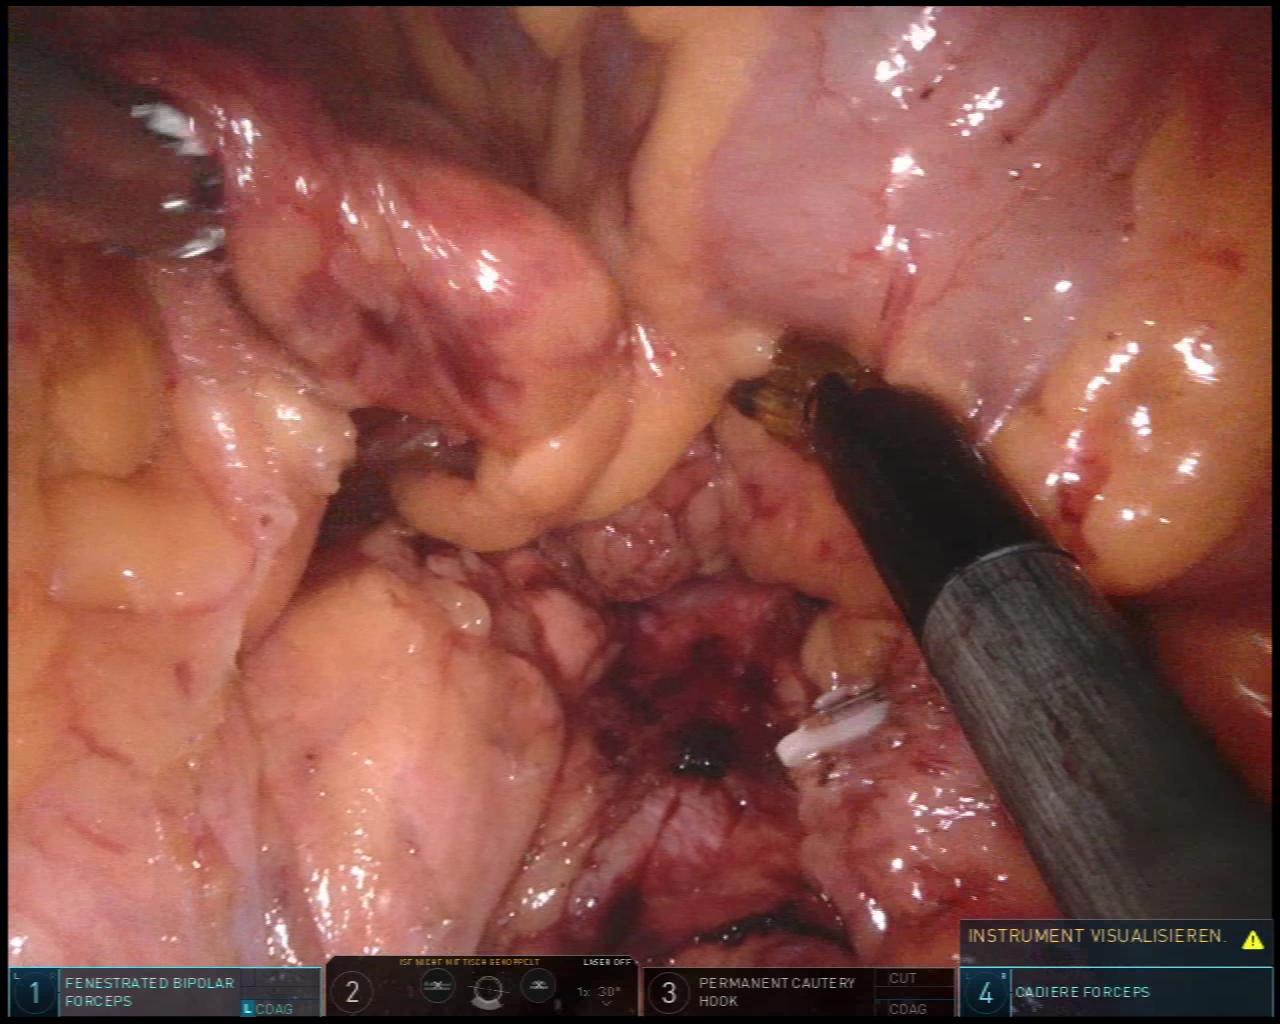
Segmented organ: pancreas
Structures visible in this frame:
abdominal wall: no
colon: yes
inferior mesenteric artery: no
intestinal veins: no
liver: no
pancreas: yes
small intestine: no
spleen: no
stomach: no
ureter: no
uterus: no
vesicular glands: no